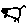
Label: cat